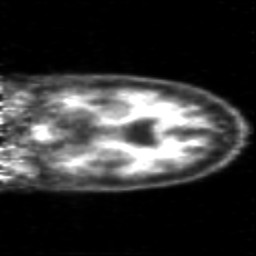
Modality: PET
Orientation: coronal
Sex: female
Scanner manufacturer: siemens